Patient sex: M
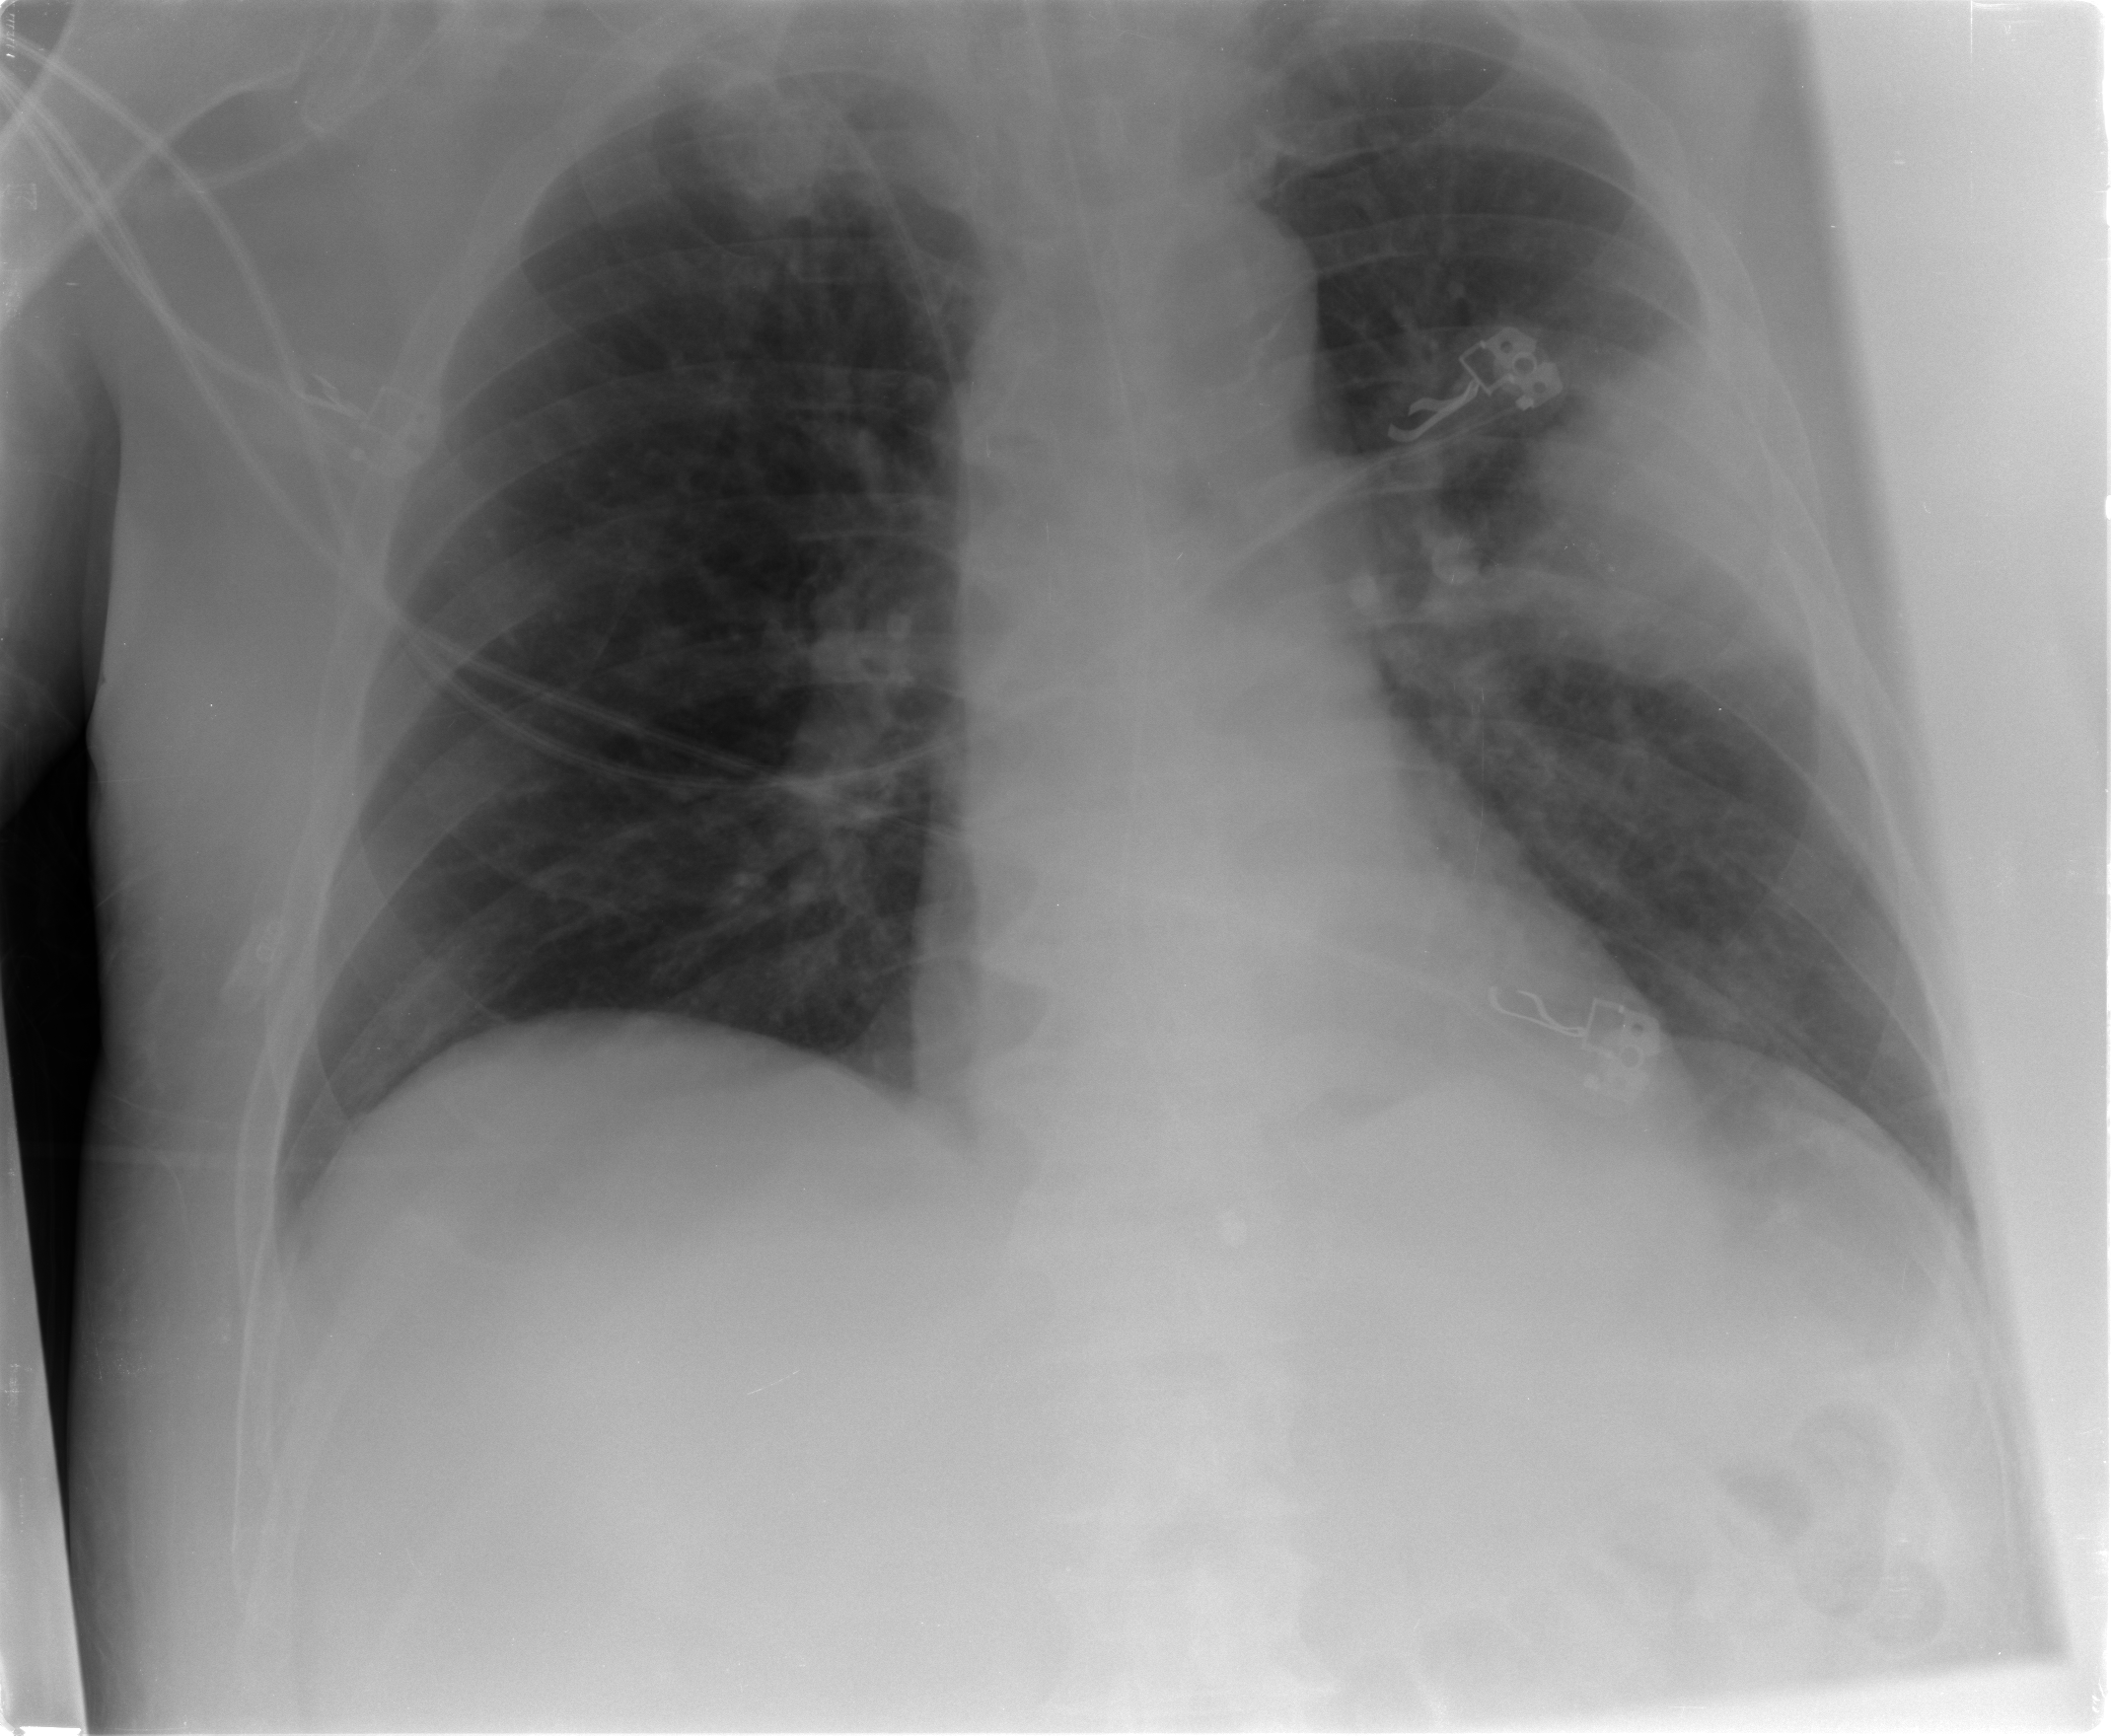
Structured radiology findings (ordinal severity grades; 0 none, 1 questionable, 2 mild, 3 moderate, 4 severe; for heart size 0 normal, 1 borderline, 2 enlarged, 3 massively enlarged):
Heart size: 0
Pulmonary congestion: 0
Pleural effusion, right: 0
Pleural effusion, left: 1
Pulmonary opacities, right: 0
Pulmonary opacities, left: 2
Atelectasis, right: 2
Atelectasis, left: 2